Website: apple
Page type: billing-address
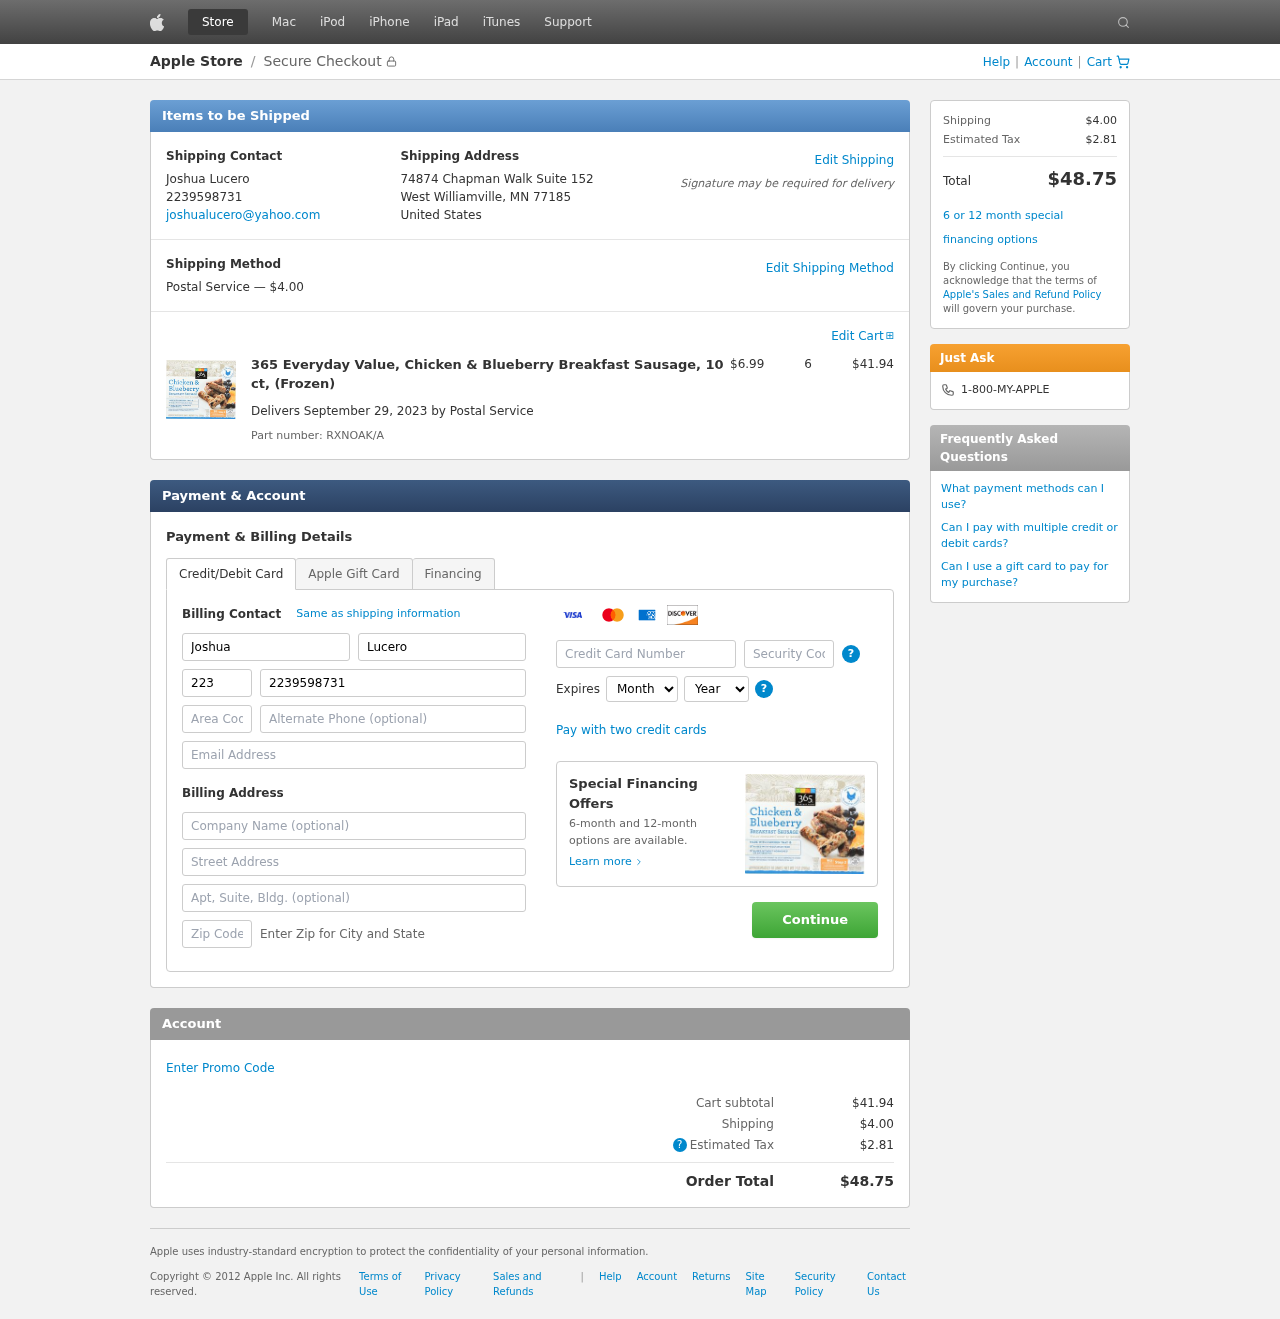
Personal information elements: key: PII_CARD_CVV
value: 133
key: PII_CARD_EXPIRY_MONTH
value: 10
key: PII_CARD_EXPIRY_YEAR
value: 29
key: PII_CARD_NUMBER
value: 2260 1383 4610 5009
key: PII_CITY_STATE_ZIP
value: West Williamville, MN 77185
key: PII_COMPANY
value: Cooper, Brown and Trevino
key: PII_COUNTRY
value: United States
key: PII_EMAIL
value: joshualucero@yahoo.com
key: PII_FIRSTNAME
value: Joshua
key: PII_FULLNAME
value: Joshua Lucero
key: PII_LASTNAME
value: Lucero
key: PII_PHONE
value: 2239598731
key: PII_PHONE_AREA
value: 223
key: PII_POSTCODE2
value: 59371
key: PII_STREET
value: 74874 Chapman Walk Suite 152
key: PII_STREET2
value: Apt. 471
Product elements: key: PRODUCT1_NAME
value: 365 Everyday Value, Chicken & Blueberry Breakfast Sausage, 10 ct, (Frozen)
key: PRODUCT1_PRICE
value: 6.99
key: PRODUCT1_QUANTITY
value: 6
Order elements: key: ORDER_SHIPPING_COST
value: $4.00
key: ORDER_SUBTOTAL
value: $41.94
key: ORDER_DELIVERY_DATE
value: September 29, 2023
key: ORDER_PART_NUMBER
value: RXNOAK/A
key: ORDER_TAX
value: $2.81
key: ORDER_TOTAL
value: $48.75